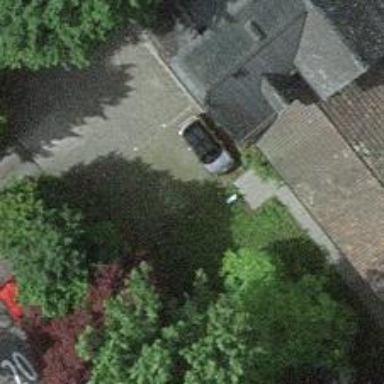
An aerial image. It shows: Car sharing facility.